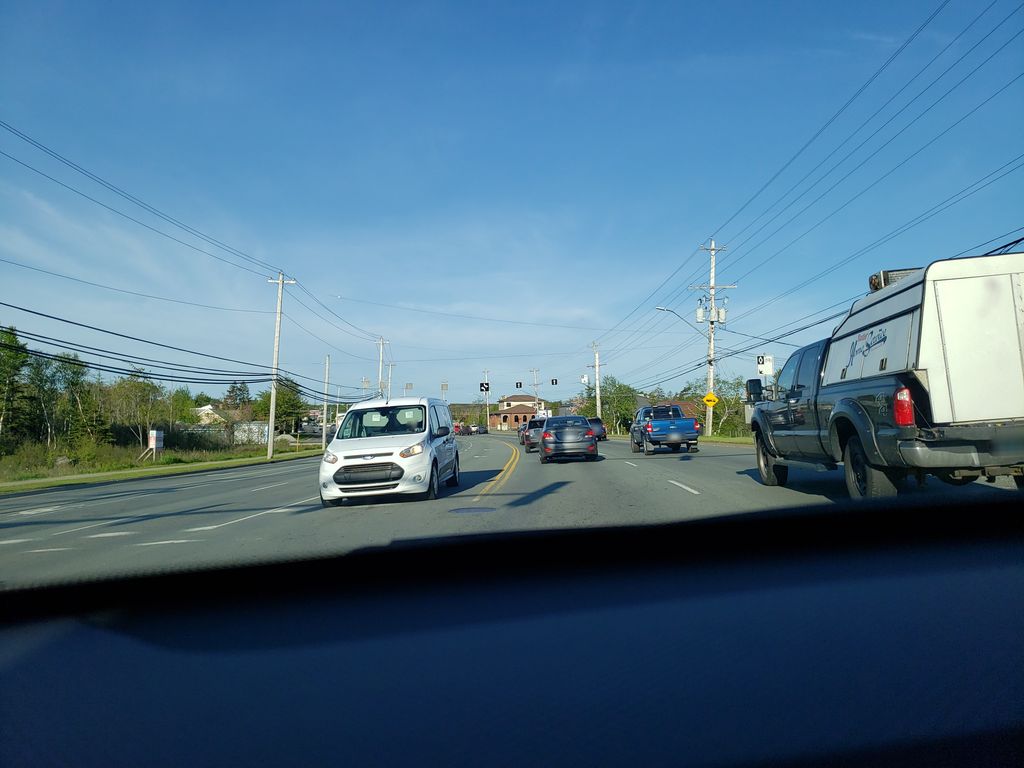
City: halifax